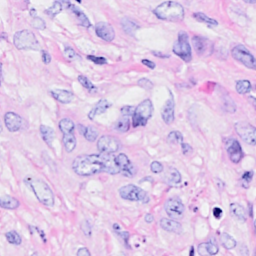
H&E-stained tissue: Breast